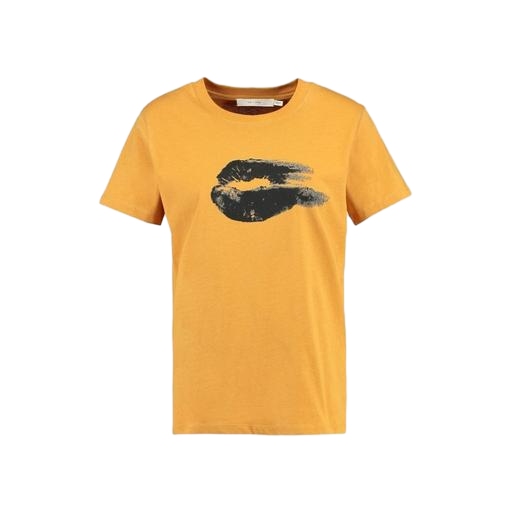
black kiss t-shirt, white lips tee, yellow graphic tee, white background